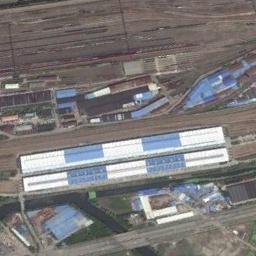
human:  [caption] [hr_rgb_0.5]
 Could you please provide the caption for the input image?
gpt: There are many buildings beside the railway station .

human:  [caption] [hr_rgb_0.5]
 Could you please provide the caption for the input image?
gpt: There is a fully equipped railway station in the suburbs .

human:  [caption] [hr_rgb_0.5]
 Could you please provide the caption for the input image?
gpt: The railway station has lots of railways, Two blue-white buildings and some other buildings and a river is next to the railway station .

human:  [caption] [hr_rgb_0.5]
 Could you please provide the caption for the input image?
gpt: The railway station is on the bare land next to some buildings .

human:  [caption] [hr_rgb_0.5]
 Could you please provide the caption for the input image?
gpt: There are some buildings beside the white and blue railway station .